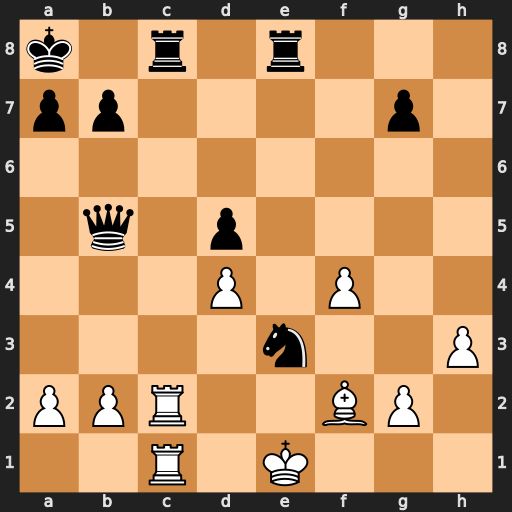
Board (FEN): k1r1r3/pp4p1/8/1q1p4/3P1P2/4n2P/PPR2BP1/2R1K3
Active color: w
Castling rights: -
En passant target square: -
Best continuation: Rxc8+ Rxc8 Rxc8#